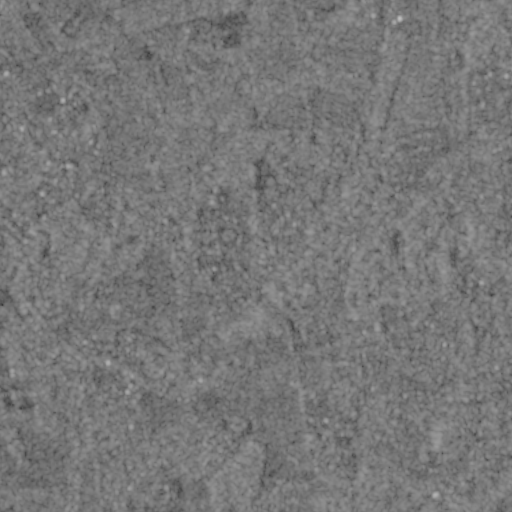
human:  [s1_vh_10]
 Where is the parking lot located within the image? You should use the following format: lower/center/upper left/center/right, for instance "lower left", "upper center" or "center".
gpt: The parking lot is located in the lower left of the image.
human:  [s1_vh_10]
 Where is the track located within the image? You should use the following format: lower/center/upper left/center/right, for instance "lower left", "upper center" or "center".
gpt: The track is located in the lower left of the image.
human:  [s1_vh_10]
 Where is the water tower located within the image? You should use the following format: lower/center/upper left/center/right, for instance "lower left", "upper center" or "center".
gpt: The water tower is located in the lower right of the image.
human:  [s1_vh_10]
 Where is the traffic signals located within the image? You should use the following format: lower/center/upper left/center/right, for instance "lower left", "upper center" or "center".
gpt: The traffic signals is located in the lower right of the image.
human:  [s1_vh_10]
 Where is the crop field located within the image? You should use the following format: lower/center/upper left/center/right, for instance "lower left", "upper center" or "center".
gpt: There is no crop field in the image.

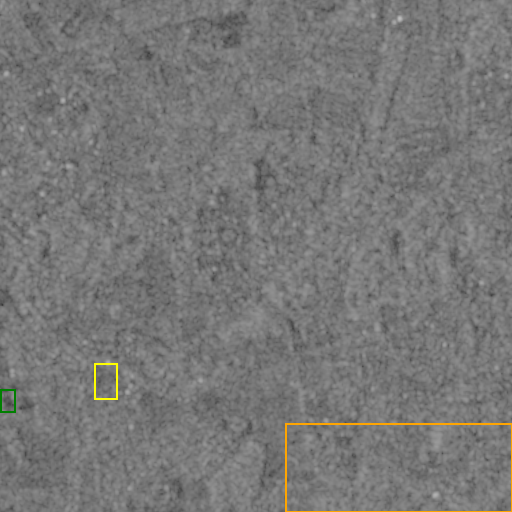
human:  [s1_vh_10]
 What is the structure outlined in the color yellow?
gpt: The structure outlined in yellow is a crop field.
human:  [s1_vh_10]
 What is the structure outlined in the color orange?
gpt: The structure outlined in orange is a park.
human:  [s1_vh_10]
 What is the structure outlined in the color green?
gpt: The structure outlined in green is a track.
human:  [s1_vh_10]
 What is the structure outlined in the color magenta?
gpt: There is no magenta outline.